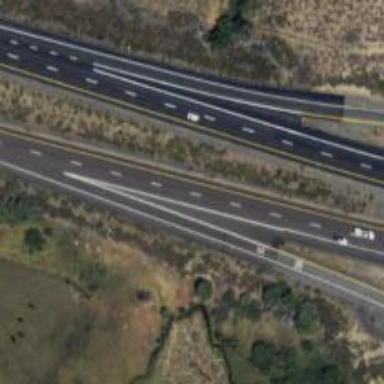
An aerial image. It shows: Trunk link road with asphalt surface.